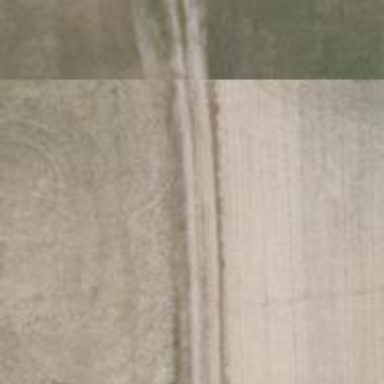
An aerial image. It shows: Dirt track road with grade 4 track type.